Question: I have a which gives me more than 100 scopes. I want to those scopes into two parts, so that i can run those scopes in two different intervals by passing a url variable.
'''
<cfdump var="#variables[dynVarName]#"> ---- Struct of scopes
<cfset howManyCustomScopes = listLen(structkeylist(variables[dynVarName],"|" ),"|" )>
<!--- looping over collection of scopes ---->
<cfloop collection="#variables[dynVarName]#" item="t">
<cfset tempurl = variables[dynVarName][t]["url"]>
<cfset tempurl = tempurl & "&retainCache=1">
<cfoutput>
<cfhttp url="#tempurl#" method="GET" resolveurl="false" timeout="4000">
#tempurl#<br>
<cfset scopesCachedCounter = scopesCachedCounter + 1>
<cfmodule template="#Request.Library.CustomTags.VirtualPath#Scheduler_LogDetail.cfm" Step="Funded Scopes Cache" Detail="#scopesCachedCounter#.- #t#" LogData="#tempurl#"></cfmodule>
</cfoutput>
</cfloop>
'''
So i want to split those scopes into two parts. Any idea how to do it in CF?
the dump of : gives me something like :

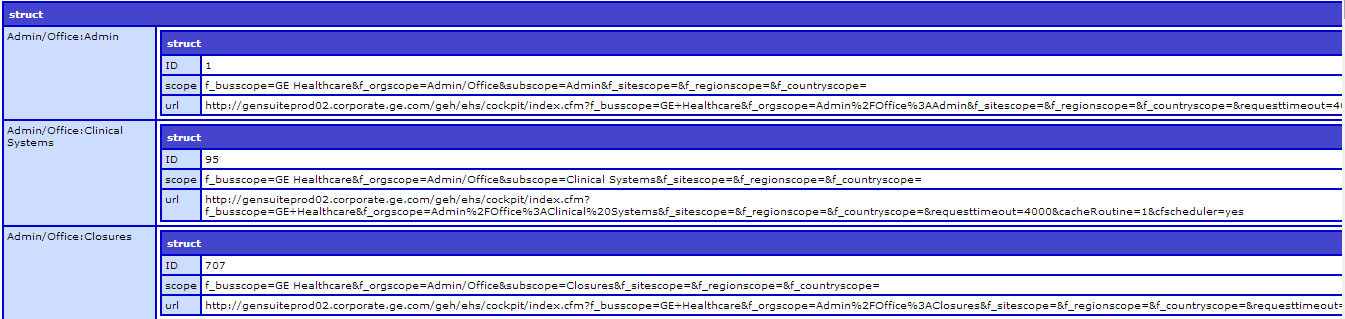
Answer: OK, we've got enough to go on now.
This demonstrates a potential solution:
'''
source = {
key1 = "value1",
key2 = "value2",
key3 = "value3",
key4 = "value4",
key5 = "value5"
};
splitAt = structCount(source) \ 2;
first = {};
second = {};
structToPopulate = first;
for (key in source){
structToPopulate[key] = source[key];
if (structCount(structToPopulate) > splitAt){
structToPopulate = second;
}
}
writeDump([source,first,second]);
'''